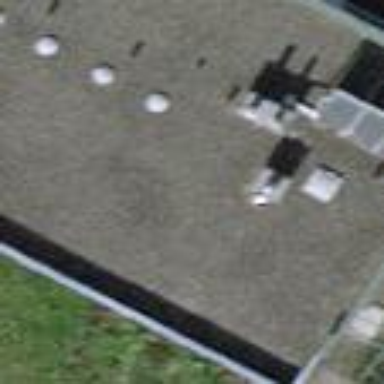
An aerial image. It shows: Terrace building.